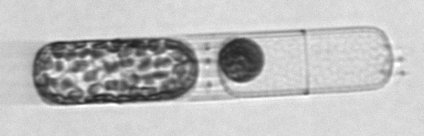
Label: Stephanopyxis